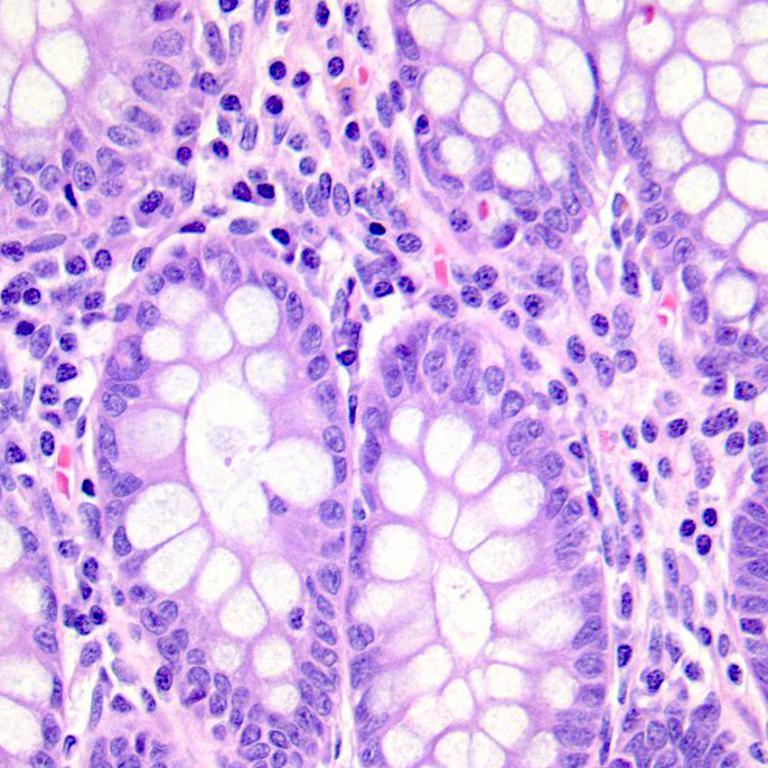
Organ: colon
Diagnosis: benign